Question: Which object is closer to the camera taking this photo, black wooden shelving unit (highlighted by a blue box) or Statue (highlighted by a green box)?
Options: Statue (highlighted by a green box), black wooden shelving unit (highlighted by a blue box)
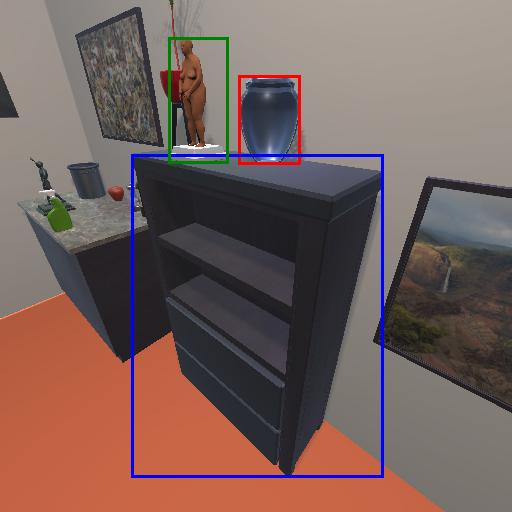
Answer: Statue (highlighted by a green box)